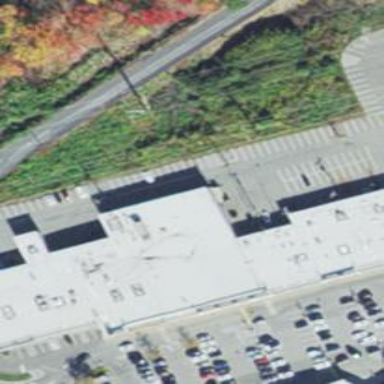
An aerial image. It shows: Retail building.